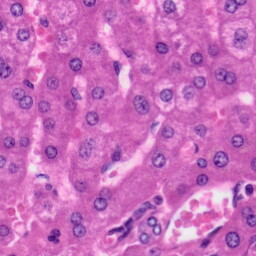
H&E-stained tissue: Liver